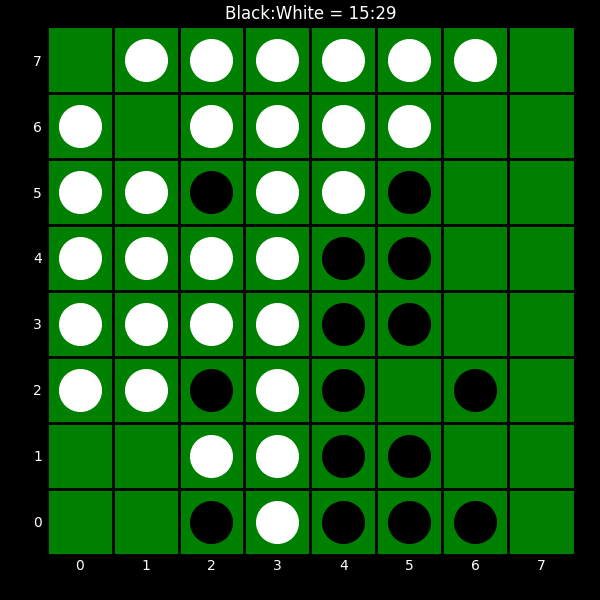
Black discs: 15
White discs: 29